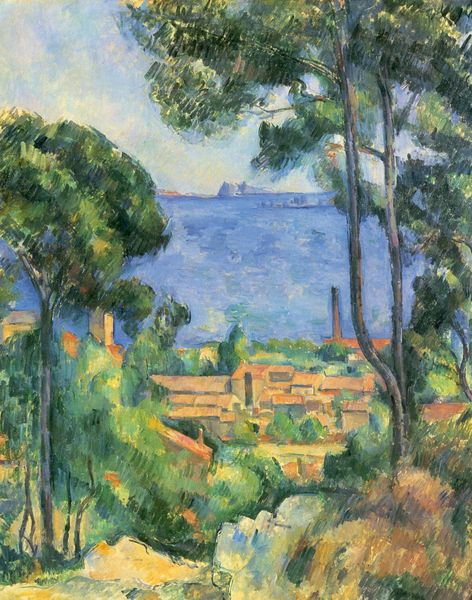
Titel: Blick auf L'Estaque und das Chateaux d'If (Das Meer bei L'Estaque)
Künstler: Paul Cézanne
Standort: Cambridge (England)
Institution: Fitzwilliam Museum
Schlagwörter: baum, berg, blau, blätter, felsen, gemälde, himmel, laub, meer, wasser, wolken, aquarell, bäume, cezanne, gelb, grün, impressionismus, kubismus, landschaft, ocker, see, stadt, ufer, äste, braun, bunt, frankreich, grau, hell, hintergrund, licht, orange, zeichnung, ausblick, blick, dach, gebäude, gras, haus, rot, weg, expressionismus, flächig, hochformat, stein, steine, öl, baumstamm, horizont, häuser, hügel, natur, stamm, zweige, busch, büsche, pfad, sonne, insel, land, pflanzen, kontrast, wald, boot, kahn, kamin, schornstein, turm, garten, bewegt, hellblau, aussicht, farbig, küste, orang, schiff, sommer, strand, ruhe, ansicht, italien, ort, süden, abhang, warm, berge, farben, fels, gebirge, wüste, dorf, dächer, mauer, ziegel, farbe, fabrik, industrie, dampfer, stämme, treppe, treppen, duktus, streifen, stufen, frühling, striche, ortschaft, panorama, unten, provence, türme, draufsicht, paul, pinsel, pinselduktus, pinselstrich, paul cezanne, struktur, kiefern, pinien, pinie, esse, gün, matisse, sonnentag, kubisch, lagune, mittelmeer, hauser, cote d'zur, pastellig, merr, lebendig, baume, dacher, ideallandschaft, pnsel, czesanne, stufne, collioures, geflirre, horiziong, im sommer, meiitelmmer, sudfrankreich, pinselduktur, saint-eustache